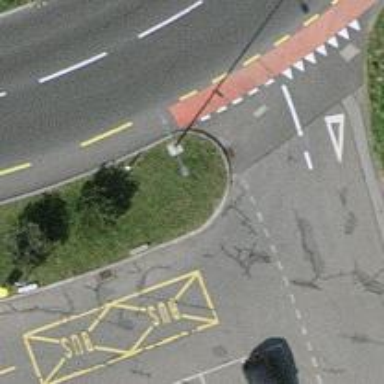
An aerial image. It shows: Guidepost providing information.